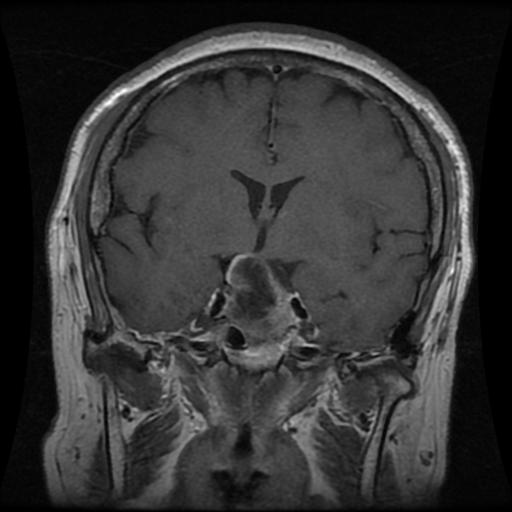
Label: pituitary